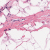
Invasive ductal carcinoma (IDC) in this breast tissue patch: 1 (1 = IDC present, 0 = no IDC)